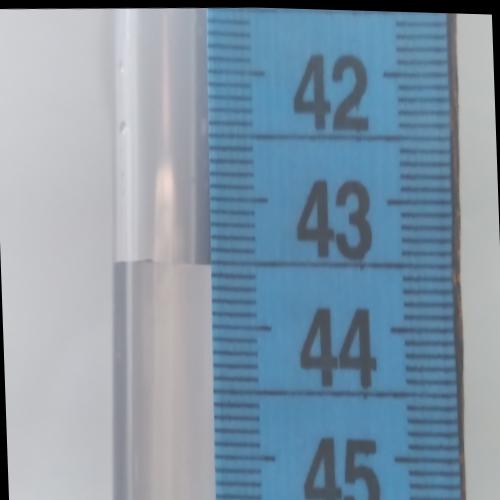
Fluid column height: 43.5 cm